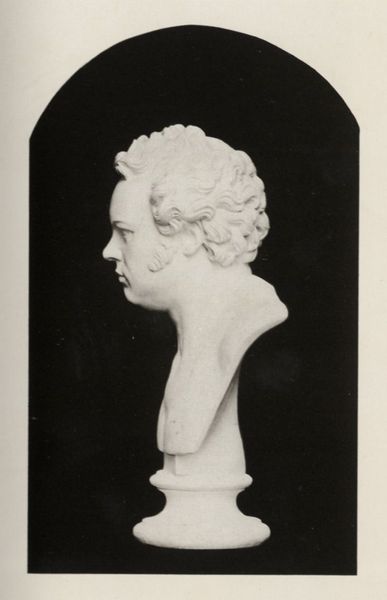
Titel: Büste eines unbekannten Mannes, Profil, Wien
Künstler: Ludwig Angerer
Standort: Köln
Institution: Agfa Photo-Historama
Schlagwörter: fuß, kopf, mann, schatten, weiß, brust, fenster, frisur, haar, hell, hintergrund, marmor, mund, nase, ohr, profil, schwarz, stirn, blick, alt, bart, augen, barock, gesicht, haupt, rahmen, sockel, stein, bildnis, hals, portrait, porträt, auge, haare, klassizismus, person, brustbild, kinn, lippe, lippen, locke, locken, schulter, schultern, rund, skulptur, brüste, seitlich, bogen, silhouette, nacken, ernst, brauen, büste, seitenansicht, ramen, stuck, bildhauerei, plastik, podest, augenbraue, umriss, foto, photographie, komponist, mundwinkel, seite, schwarzweiß, backenbart, koteletten, kotletten, photo, halbrund, schläfe, schläfen, antik, ständer, konkav, konvex, gips, guss, lockenkopf, standfuß, foro, mamor, klassizistisch, bildhauer, winkel, teil, torse, kindlich, buste, kotteletten, portsrät, gibs, bust, nu, silluette, sockrl